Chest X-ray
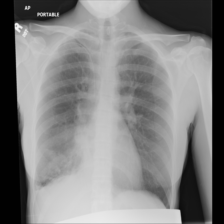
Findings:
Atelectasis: positive
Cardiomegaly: negative
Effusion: negative
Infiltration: positive
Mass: negative
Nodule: negative
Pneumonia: negative
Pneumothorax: negative
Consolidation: negative
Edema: negative
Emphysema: negative
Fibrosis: negative
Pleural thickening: negative
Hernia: negative